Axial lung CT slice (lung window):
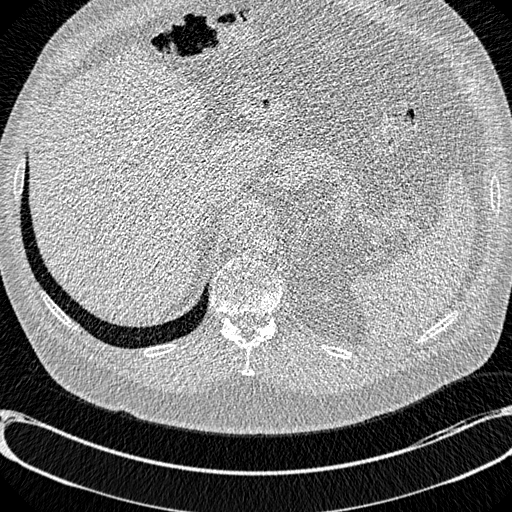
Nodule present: no